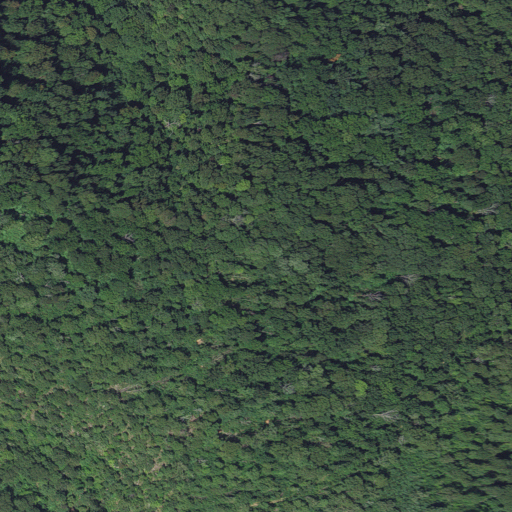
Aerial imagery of mountain in Arkansas named Black Mountain containing only deciduous forest